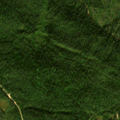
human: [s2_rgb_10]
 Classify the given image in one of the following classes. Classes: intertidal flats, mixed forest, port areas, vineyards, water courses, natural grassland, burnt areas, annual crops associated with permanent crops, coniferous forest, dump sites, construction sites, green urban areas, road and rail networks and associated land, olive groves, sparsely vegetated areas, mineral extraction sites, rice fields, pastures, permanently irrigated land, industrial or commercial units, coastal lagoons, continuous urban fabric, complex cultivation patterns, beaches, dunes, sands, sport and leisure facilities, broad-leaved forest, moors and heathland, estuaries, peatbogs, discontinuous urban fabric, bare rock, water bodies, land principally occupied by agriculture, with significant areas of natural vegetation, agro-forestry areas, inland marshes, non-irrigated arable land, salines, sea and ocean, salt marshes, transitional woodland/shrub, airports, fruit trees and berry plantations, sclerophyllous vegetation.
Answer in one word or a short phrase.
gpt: coniferous forest, transitional woodland/shrub